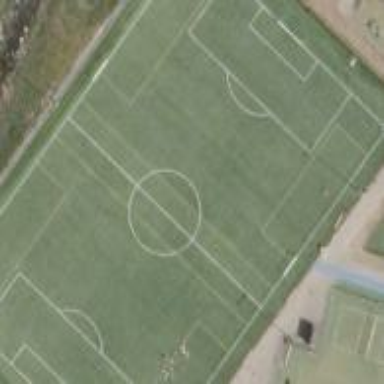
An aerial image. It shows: Soccer pitch with earth surface for leisure activities.